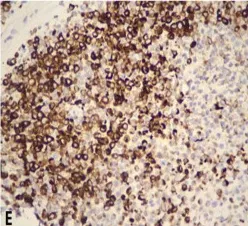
Histopathological features of paratesticular dedifferentiated liposarcoma with rhabdomyosarcomatous component. In which they are immunopositive for. Desmin (desmin, x400).
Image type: pathology (immunostaining)